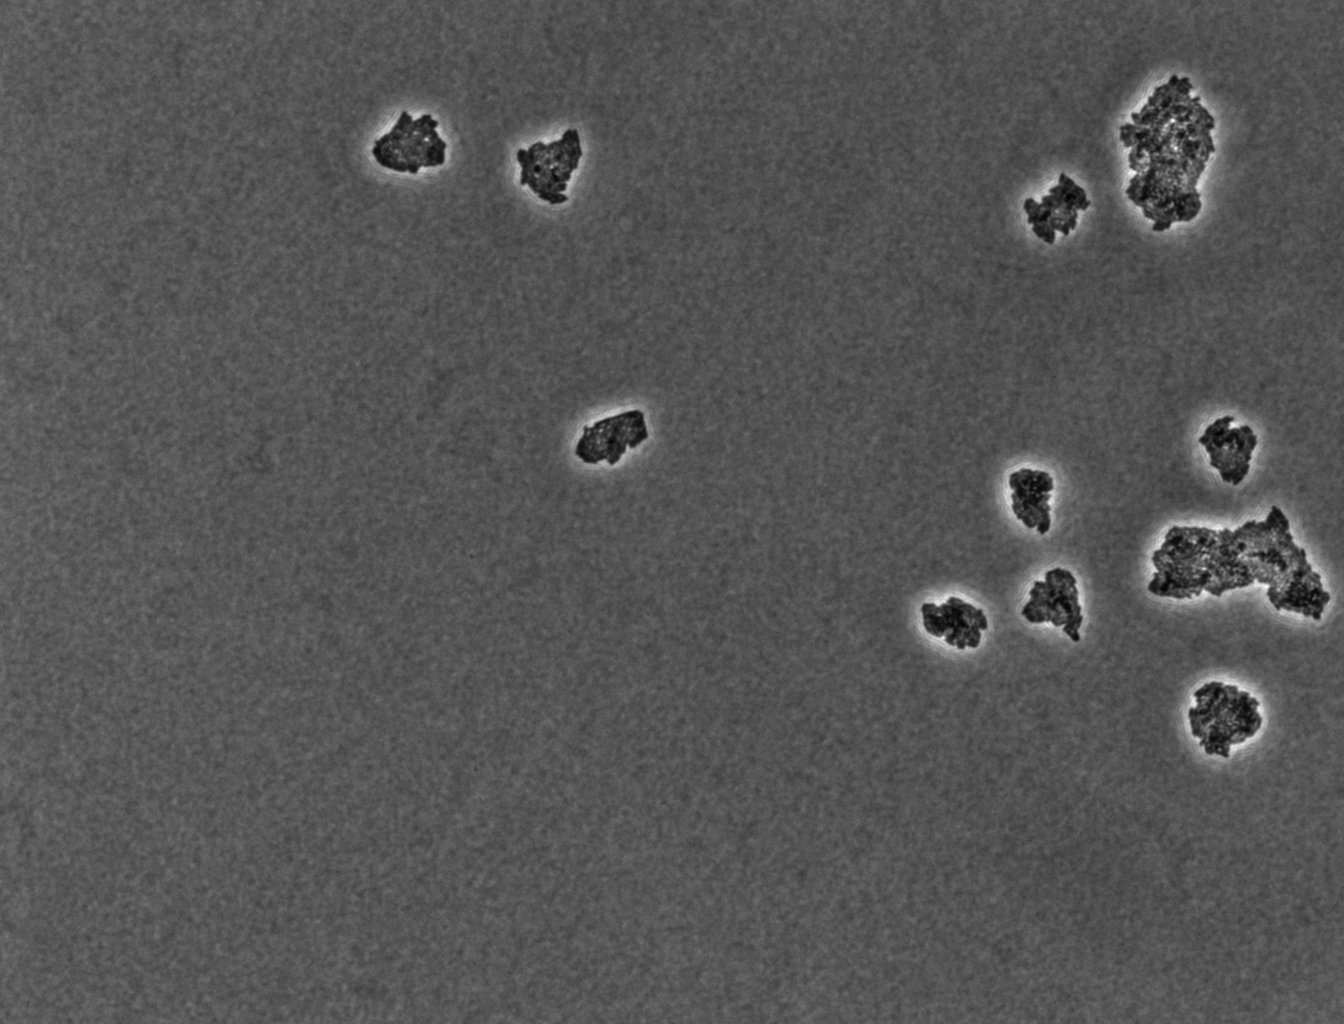
Phase contrast microscopy, 20x objective, 5 h incubation